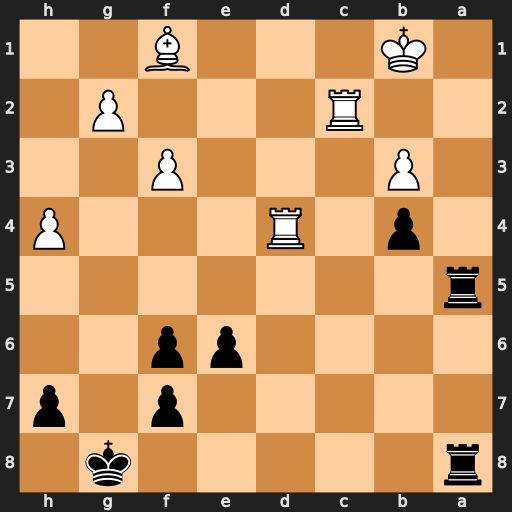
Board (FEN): r5k1/5p1p/4pp2/r7/1p1R3P/1P3P2/2R3P1/1K3B2
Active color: b
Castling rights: -
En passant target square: -
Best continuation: Ra1+ Kb2 R8a2#